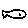
Label: fish